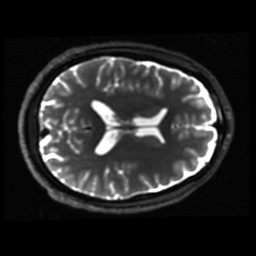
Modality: T2w
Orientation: axial
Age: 28
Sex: male
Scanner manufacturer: ge
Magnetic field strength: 3 T
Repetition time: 8.947 s
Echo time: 0.09798 s